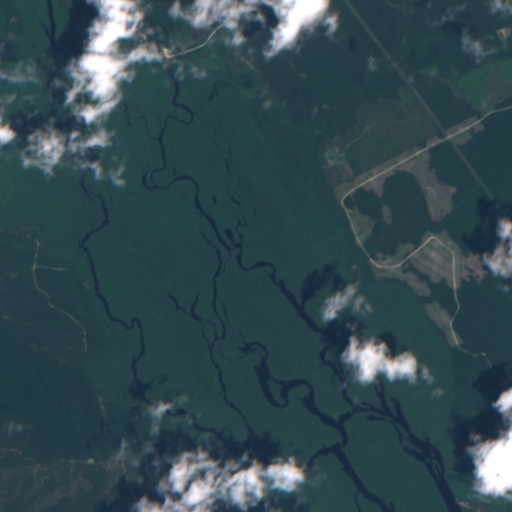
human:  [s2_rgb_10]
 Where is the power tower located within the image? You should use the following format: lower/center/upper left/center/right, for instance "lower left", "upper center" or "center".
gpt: The power tower is located in the upper right of the image.
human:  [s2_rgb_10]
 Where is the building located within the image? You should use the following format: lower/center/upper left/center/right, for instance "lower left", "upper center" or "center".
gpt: The building is located in the lower right of the image.
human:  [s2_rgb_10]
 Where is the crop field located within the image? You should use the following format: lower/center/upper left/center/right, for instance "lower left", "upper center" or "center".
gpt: There is no crop field in the image.